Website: home-depot
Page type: customer-info-address
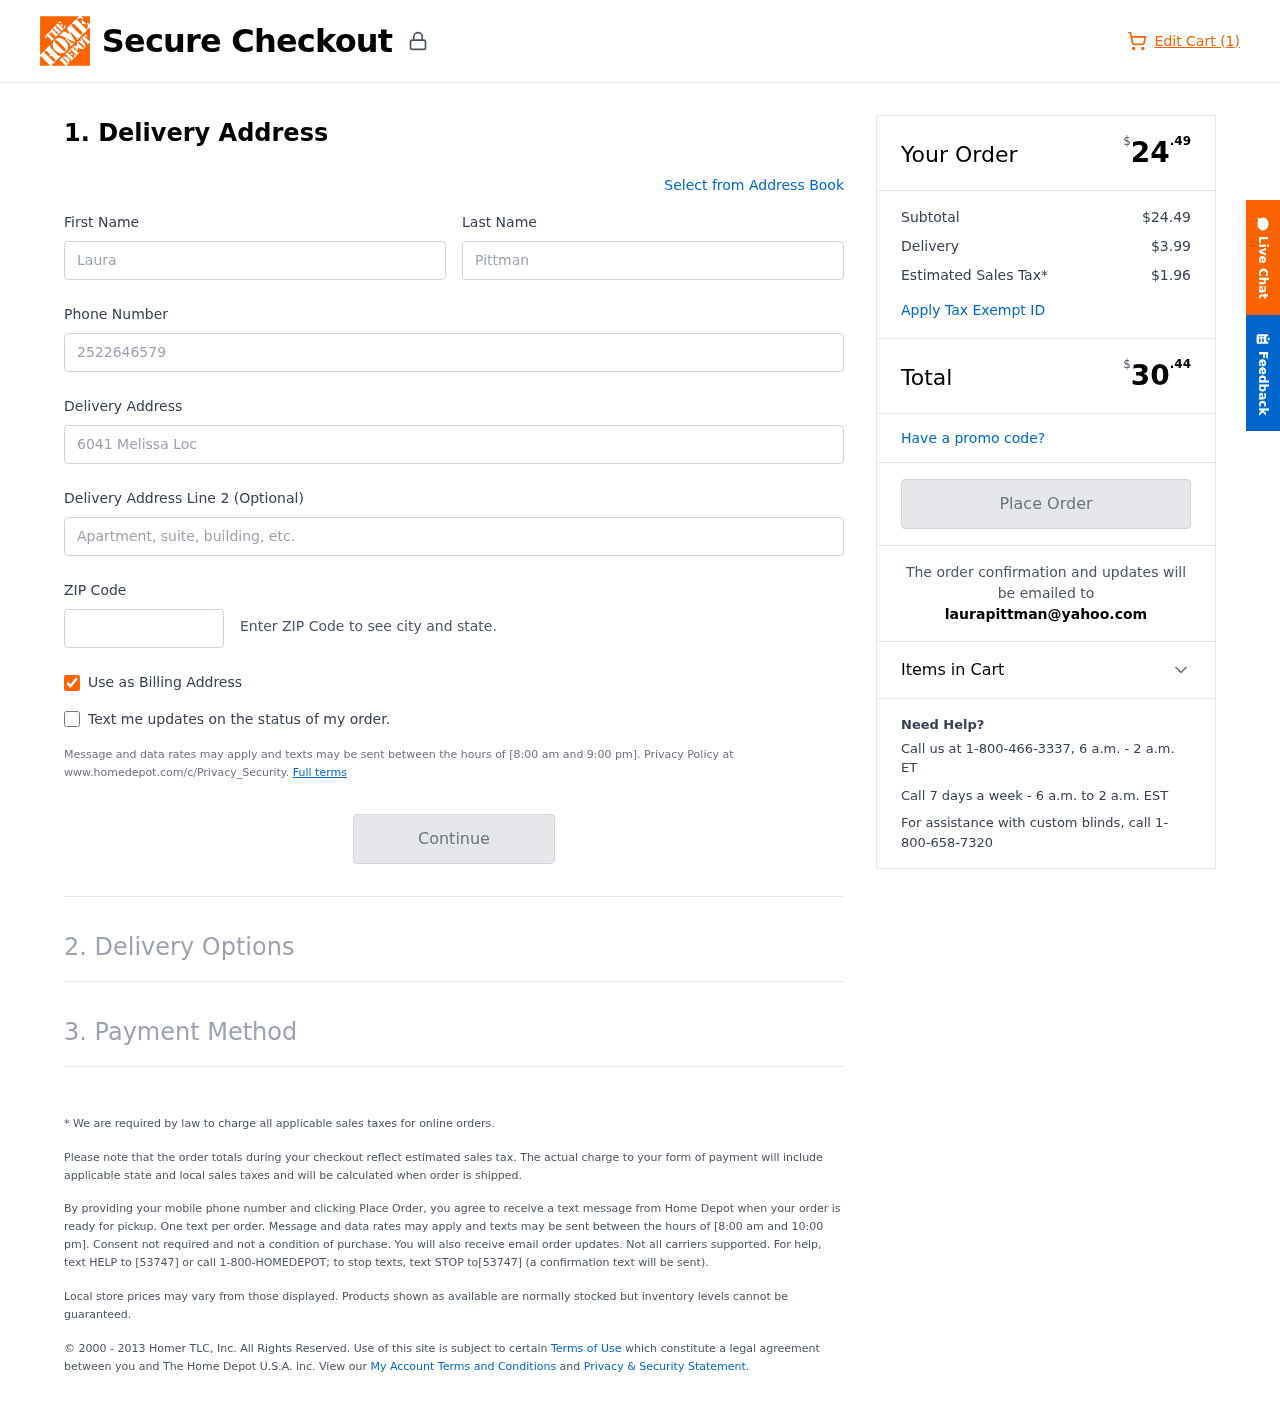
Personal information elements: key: PII_EMAIL
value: laurapittman@yahoo.com
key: PII_FIRSTNAME
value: Laura
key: PII_LASTNAME
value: Pittman
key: PII_PHONE
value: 2522646579
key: PII_POSTCODE
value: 19265
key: PII_STREET
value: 6041 Melissa Lock Apt. 356
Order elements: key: ORDER_NUM_ITEMS
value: Edit Cart (1)
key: ORDER_SUBTOTAL_HEADER
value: $24.49
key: ORDER_SUBTOTAL
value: $24.49
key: ORDER_SHIPPING_COST
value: $3.99
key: ORDER_TAX
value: $1.96
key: ORDER_TOTAL2
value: $30.44